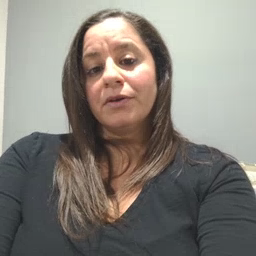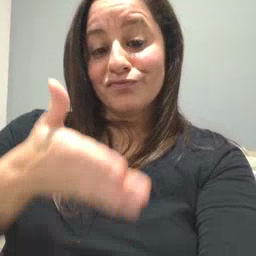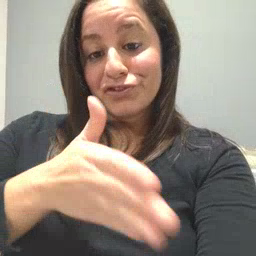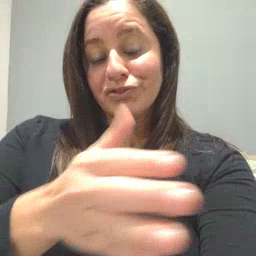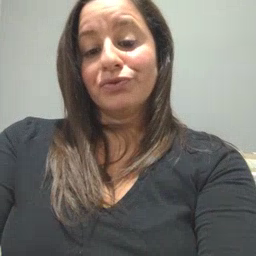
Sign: fish